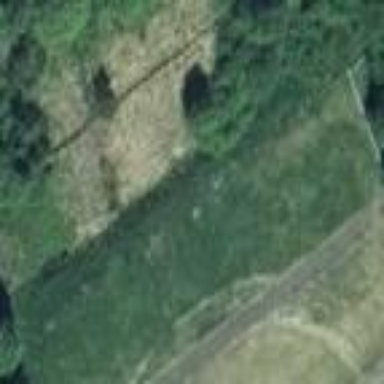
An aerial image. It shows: Embankment created as man-made structure.